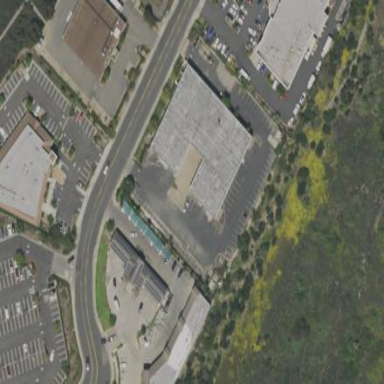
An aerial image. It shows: Commercial building.